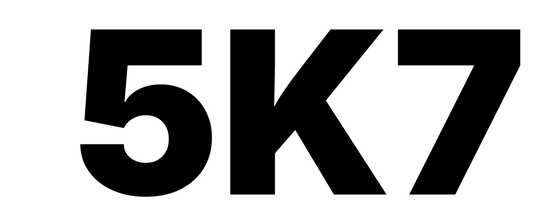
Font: Inter_Black